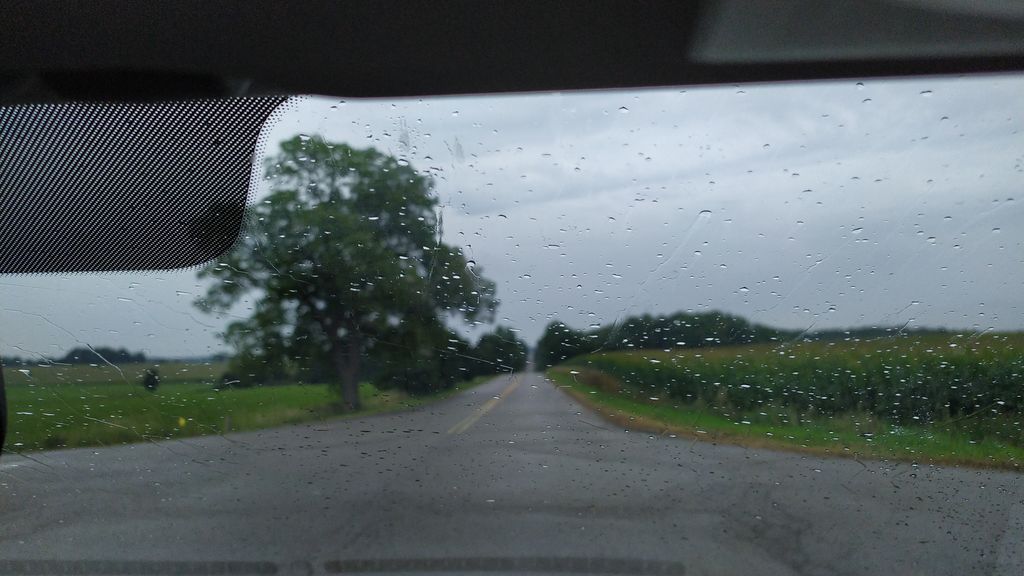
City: kitchener-waterloo